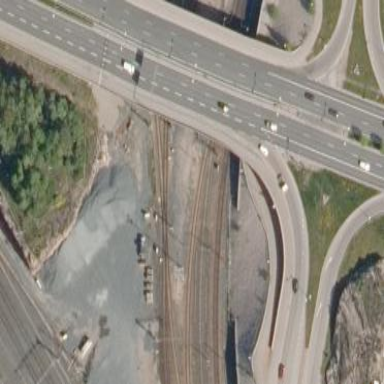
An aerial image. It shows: Bridge with beam structure.